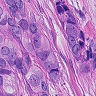
Metastatic tissue present: yes